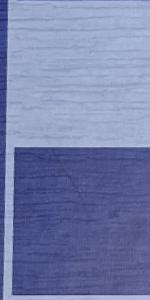
Label: Empty